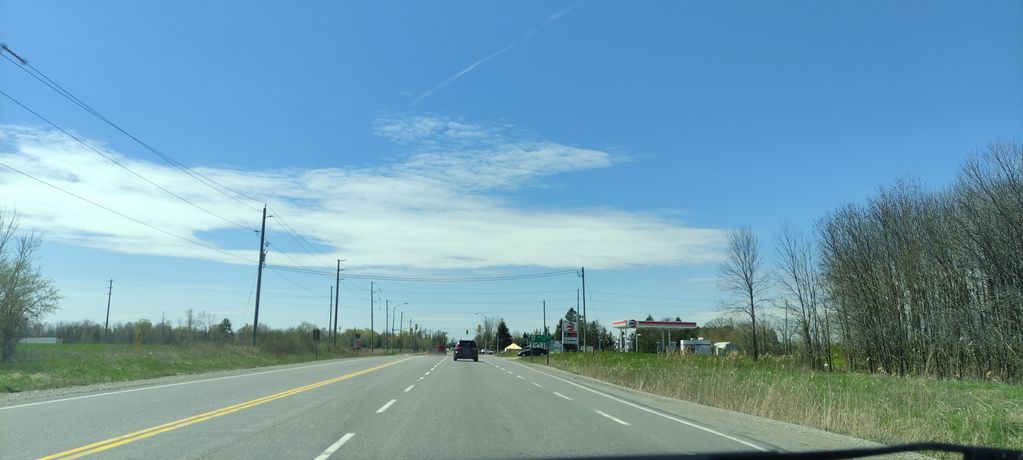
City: kitchener-waterloo